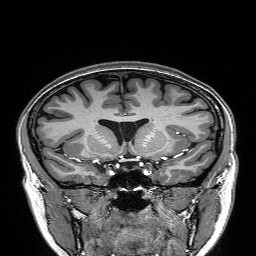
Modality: T1w
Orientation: sagittal